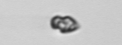
Label: Heterocapsa_rotundata